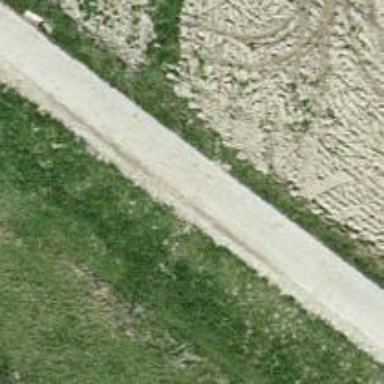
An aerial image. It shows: Track driveway with concrete surface of grade1.